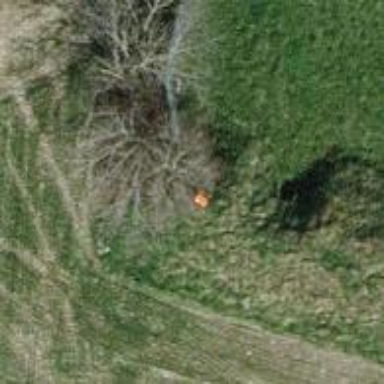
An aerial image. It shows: Pole supporting roof covering pipeline marker.